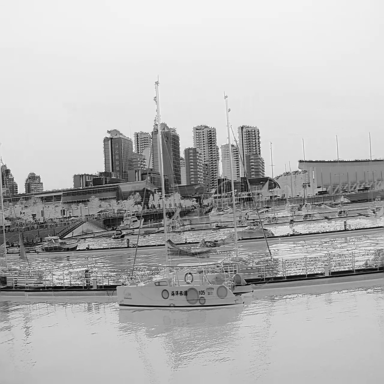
There are eight objects shown in the infrared image, including seven sailboats, and a canoe.